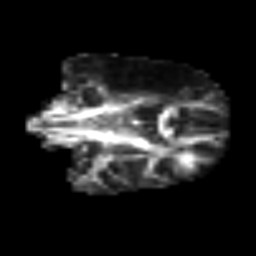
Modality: FA
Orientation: coronal
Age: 56
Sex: male
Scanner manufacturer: siemens
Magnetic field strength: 3 T
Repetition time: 3.2 s
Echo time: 0.081 s